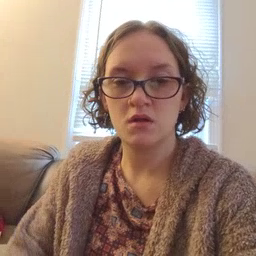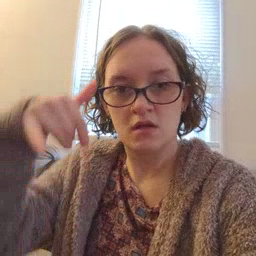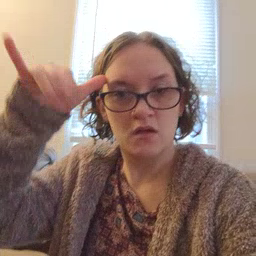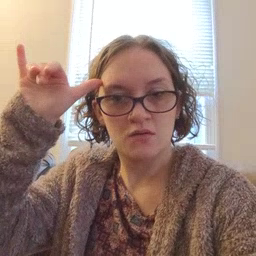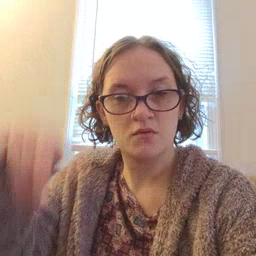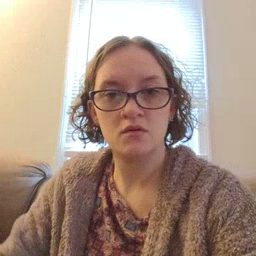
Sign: cow